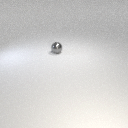
small gray metal sphere